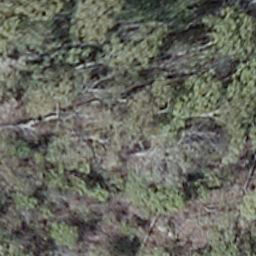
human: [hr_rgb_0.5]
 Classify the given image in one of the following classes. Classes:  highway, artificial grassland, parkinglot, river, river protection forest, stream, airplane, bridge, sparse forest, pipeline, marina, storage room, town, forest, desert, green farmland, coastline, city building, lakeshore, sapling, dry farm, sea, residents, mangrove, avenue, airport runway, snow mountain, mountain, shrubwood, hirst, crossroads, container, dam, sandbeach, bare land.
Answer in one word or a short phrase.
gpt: shrubwood